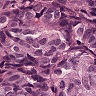
Metastatic tissue present: yes